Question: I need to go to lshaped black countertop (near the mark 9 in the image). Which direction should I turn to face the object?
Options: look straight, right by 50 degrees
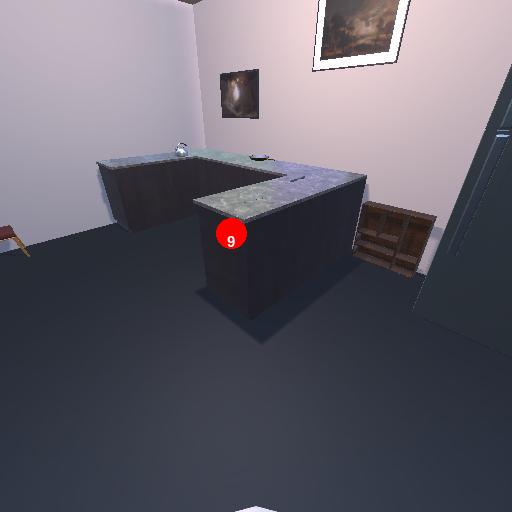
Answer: look straight